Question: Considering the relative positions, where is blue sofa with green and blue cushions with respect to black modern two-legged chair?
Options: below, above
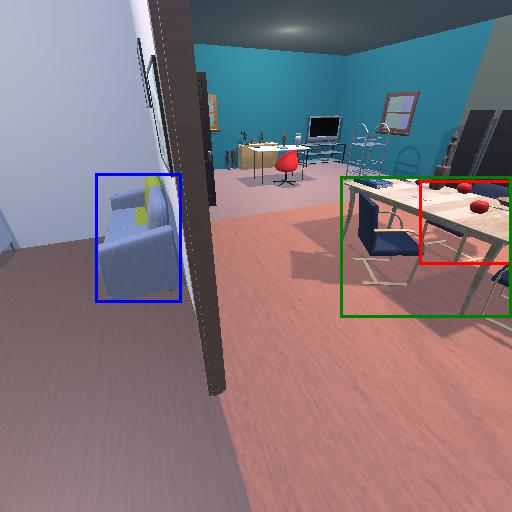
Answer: below